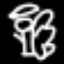
Label: angel